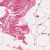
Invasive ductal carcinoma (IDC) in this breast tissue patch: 0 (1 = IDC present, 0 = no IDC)